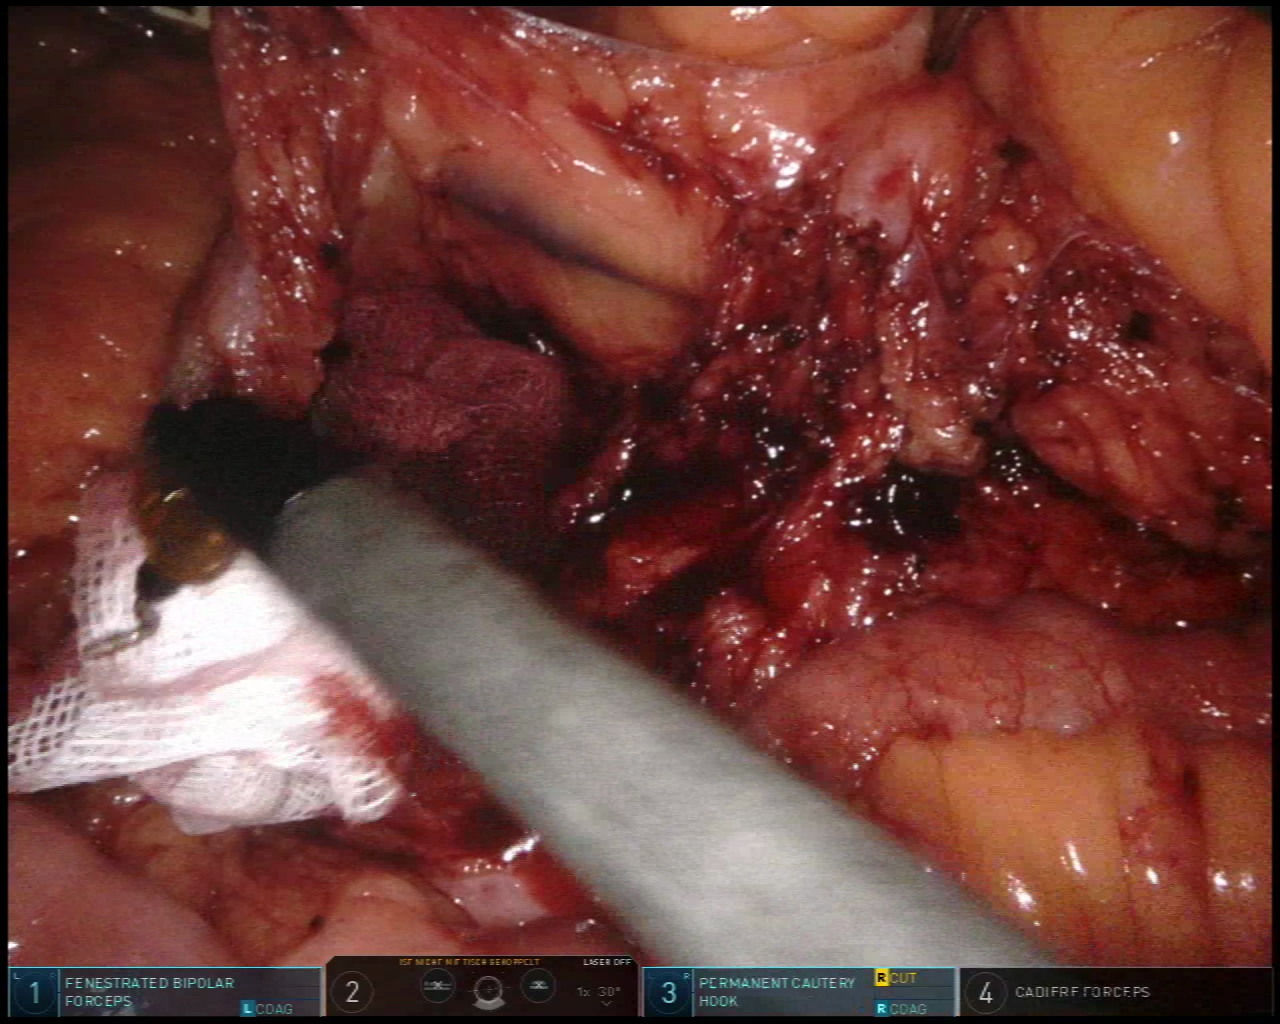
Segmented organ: intestinal_veins
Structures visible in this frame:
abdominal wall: no
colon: no
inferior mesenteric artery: no
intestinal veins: yes
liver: no
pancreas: no
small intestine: yes
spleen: no
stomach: no
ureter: no
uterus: no
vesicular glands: no